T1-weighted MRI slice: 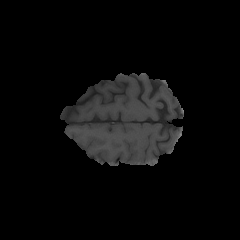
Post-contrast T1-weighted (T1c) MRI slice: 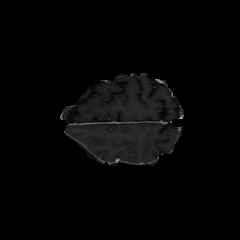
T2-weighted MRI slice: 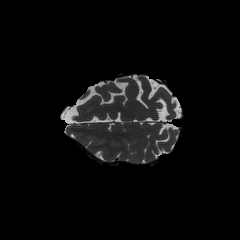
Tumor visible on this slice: no